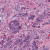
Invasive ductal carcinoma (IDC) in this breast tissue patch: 1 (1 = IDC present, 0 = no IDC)